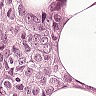
Metastatic tissue present: yes